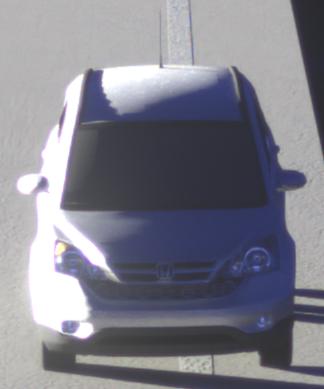
Make: Honda
Model: CR-V
Detailed model: CR-V (III) (04/10 - 10/12)
Model produced from: 2010
Model produced until: 2012
Doors: 5
Color: white
Road condition: dry road
Daytime: sunrise or sunset
Contrast: high contrast